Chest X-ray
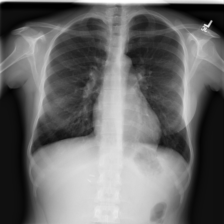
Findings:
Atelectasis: negative
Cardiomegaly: negative
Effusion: negative
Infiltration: negative
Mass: negative
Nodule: negative
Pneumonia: negative
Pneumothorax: negative
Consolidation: negative
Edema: negative
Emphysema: negative
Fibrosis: negative
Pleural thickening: negative
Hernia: negative